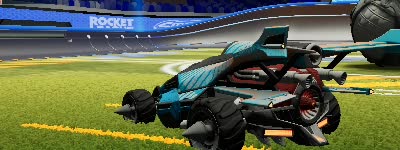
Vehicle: aftershock